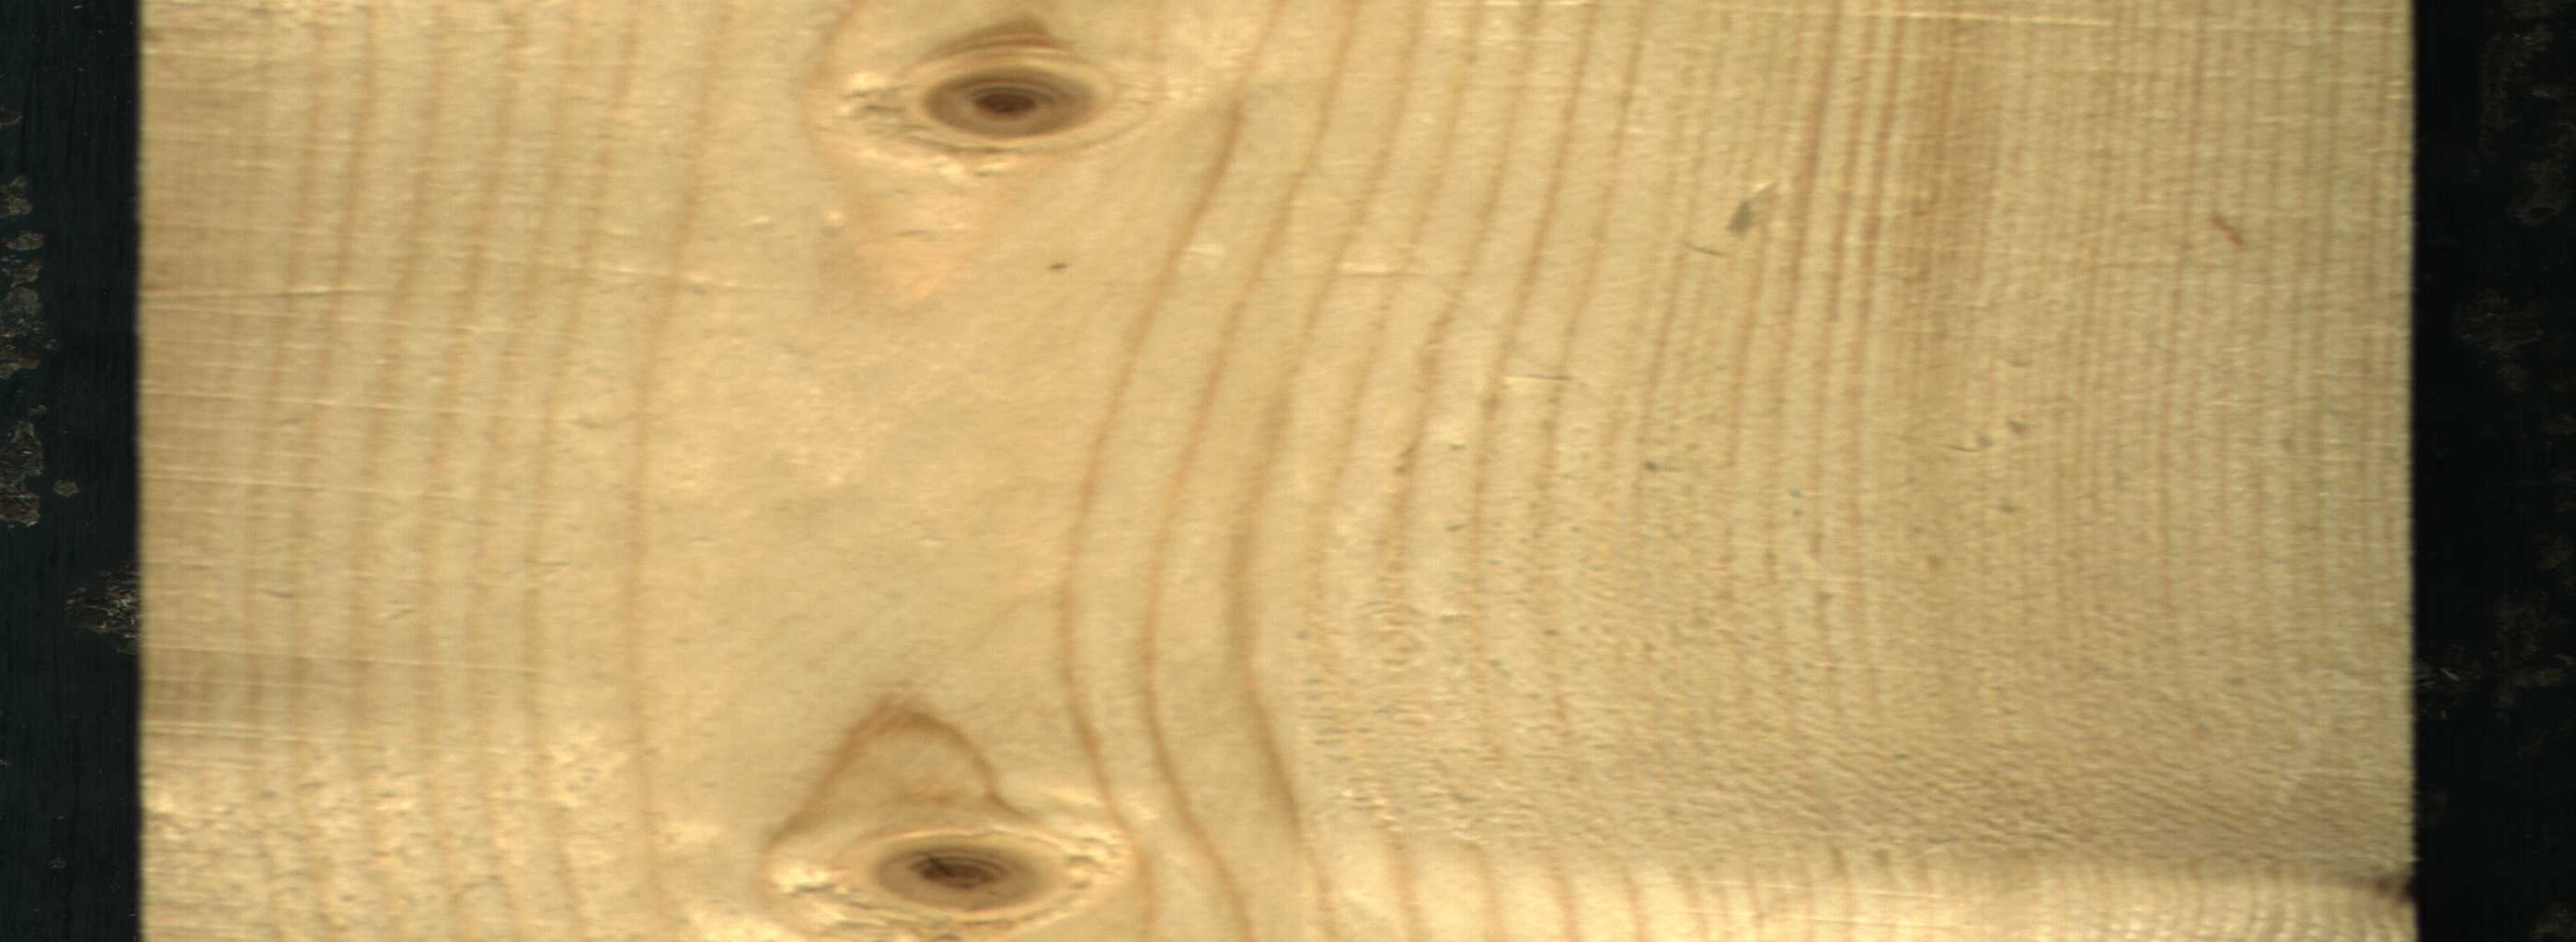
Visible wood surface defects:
Live_Knot
Live_Knot